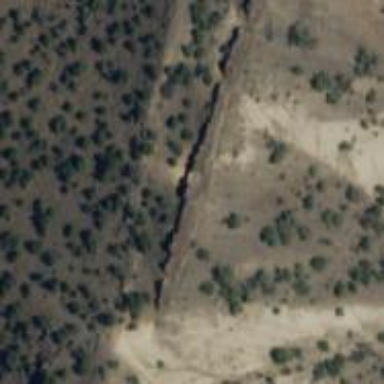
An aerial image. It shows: Natural ridge.